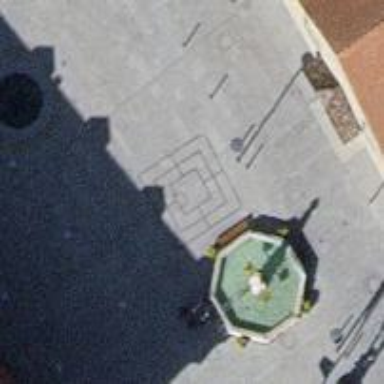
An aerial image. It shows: Bollard.